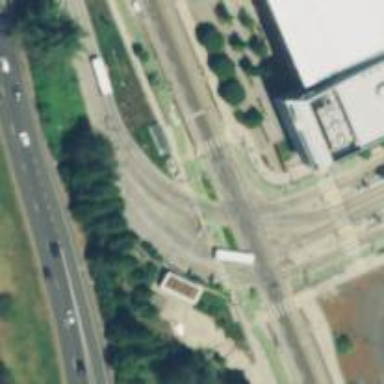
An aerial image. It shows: Tertiary road with asphalt surface and embedded tram rails.